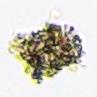
Label: Detritus